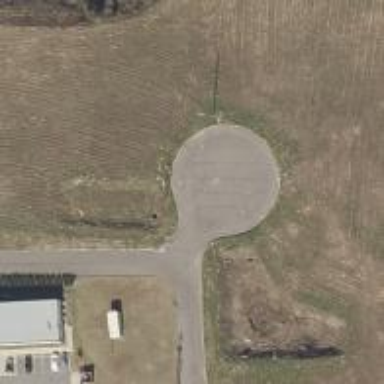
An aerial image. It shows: Turning circle on the road.